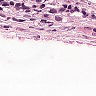
Metastatic tissue present: yes